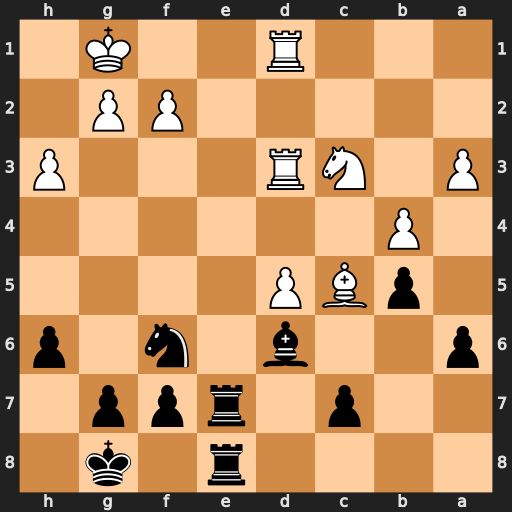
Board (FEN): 4r1k1/2p1rpp1/p2b1n1p/1pBP4/1P6/P1NR3P/5PP1/3R2K1
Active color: b
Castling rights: -
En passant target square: -
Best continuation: Re1+ Rxe1 Rxe1#